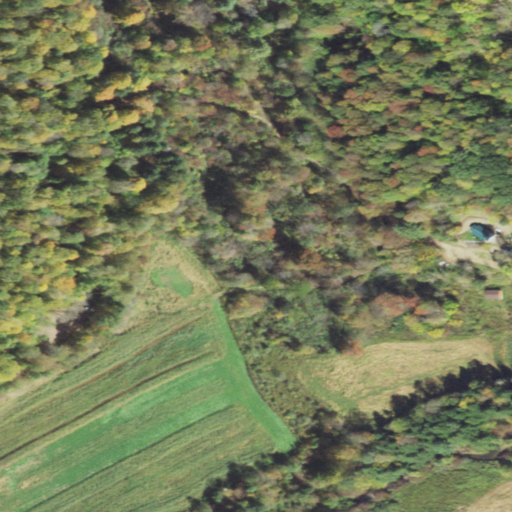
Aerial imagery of valley in Pennsylvania named Deering Hollow containing deciduous forest, cultivated crops, open development, mixed forest, pasture, and grassland